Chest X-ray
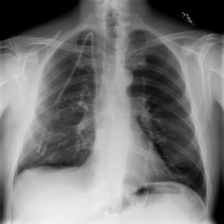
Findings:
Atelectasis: negative
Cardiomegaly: negative
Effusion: negative
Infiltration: negative
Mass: negative
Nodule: negative
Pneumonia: negative
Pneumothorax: negative
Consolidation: negative
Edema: negative
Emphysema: negative
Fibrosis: negative
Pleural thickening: negative
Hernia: negative